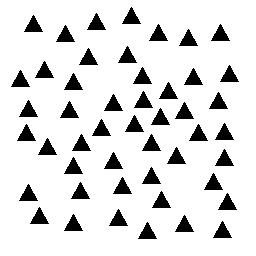
Squares: 0
Triangles: 48
Stars: 0
Total shapes: 48